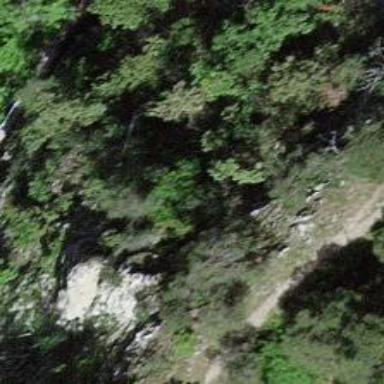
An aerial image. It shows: Cliff in nature.